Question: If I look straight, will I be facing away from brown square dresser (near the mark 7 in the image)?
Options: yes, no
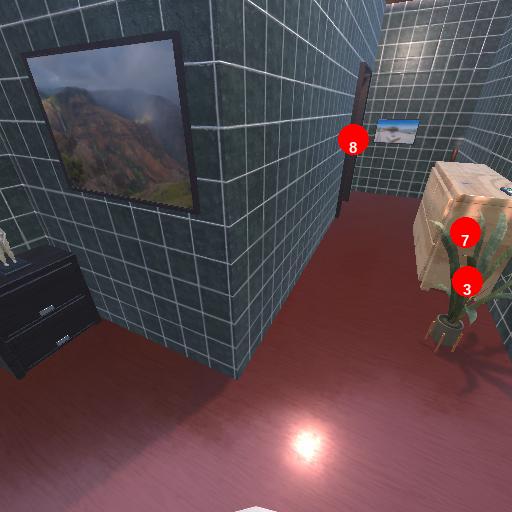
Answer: yes